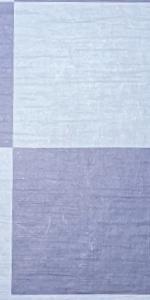
Label: Empty